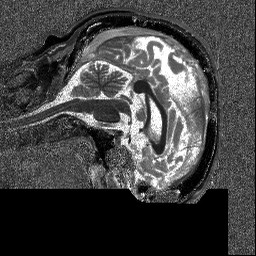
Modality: T1map
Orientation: sagittal
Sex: male